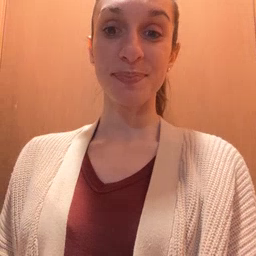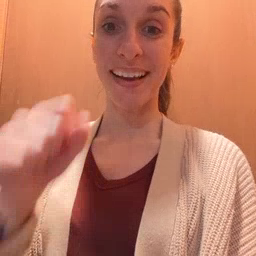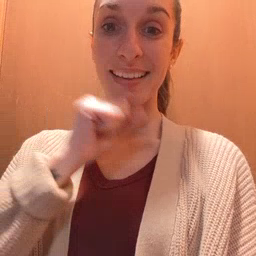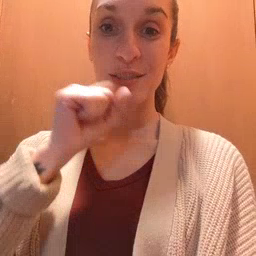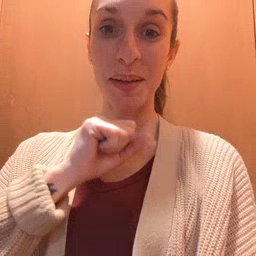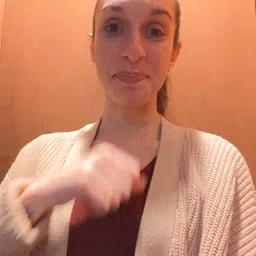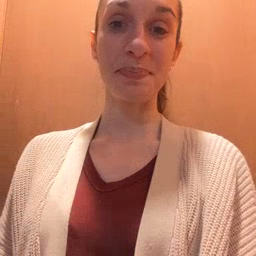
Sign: icecream